Question: I want to connect an existing PhoneGap application to a newly created mobile service in Azure, but in the dashboard for the service I'm only presented with these three choices for the "Choose A Platform" option:
- - -
Where is Android, HTML/JavaScript, Xamarin and the new PhoneGap option?

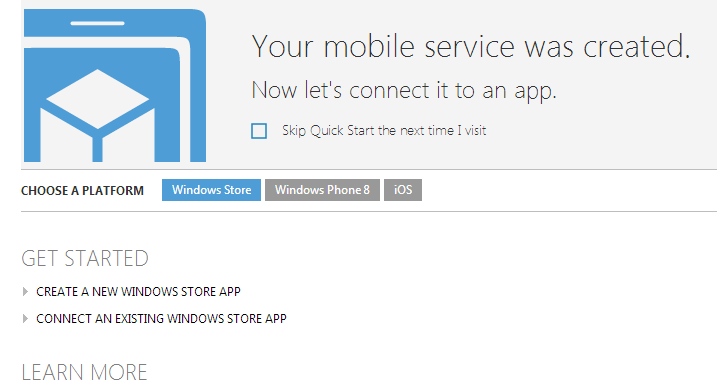
Answer: I take that you created a new mobile service using the new .NET backend. For now, the for that platform are only available in the four versions you see there (WinStore C#, WinStore JS, WinPhone 8 C#, iOS Objective-C), and others will be added soon.
However, the backend still supports other platforms (HTML/JS, PhoneGap, Android, Xamarin), it's just that we don't have the starter projects for those in the portal yet. You can take one of the supported ones, download the server project, and create the client project to talk to it.
Again, all supported platforms will get their quickstart projects added soon.